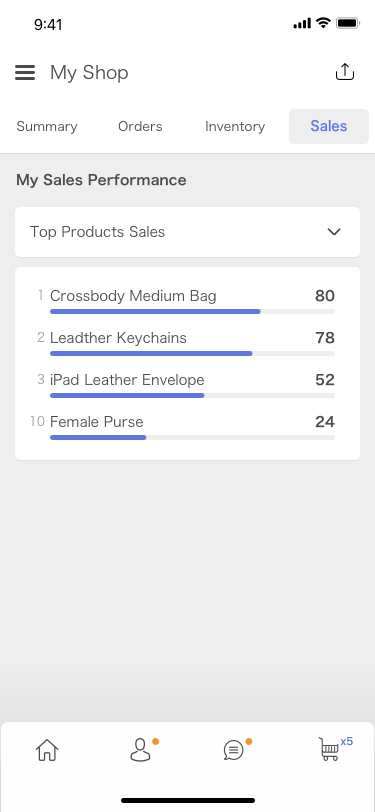
Text in this UI design:
1
Crossbody Medium Bag
80
3
iPad Leather Envelope
52
2
Leadther Keychains
78
10
Female Purse
24
Top Products Sales
My Sales Performance
Inventory
Orders
Sales
Summary
My Shop